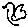
Label: bird